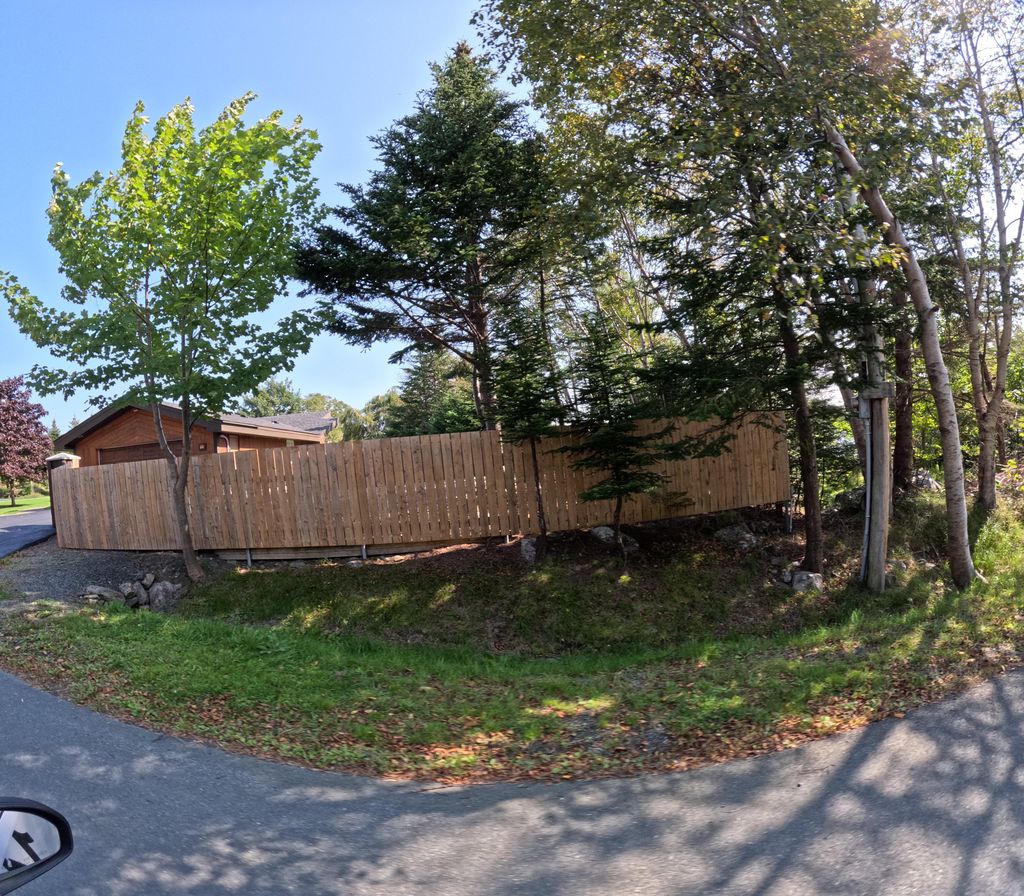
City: st_johns